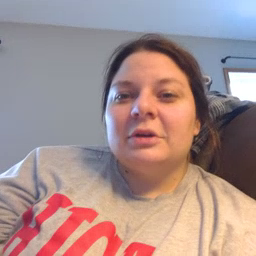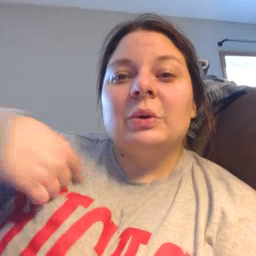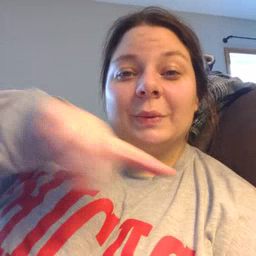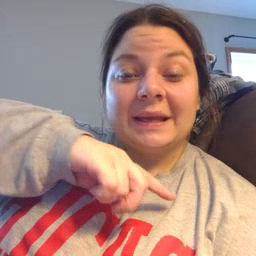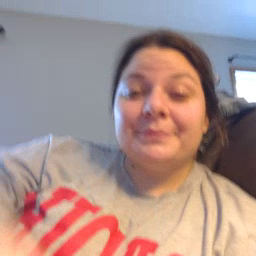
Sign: weus